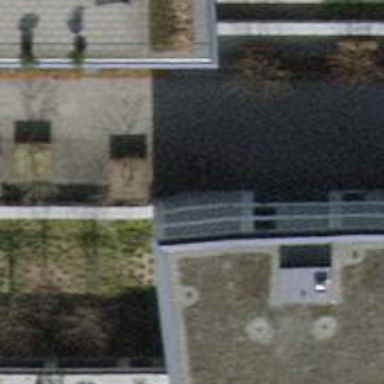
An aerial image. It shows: Building with flat grey roof. The building has light grey color.